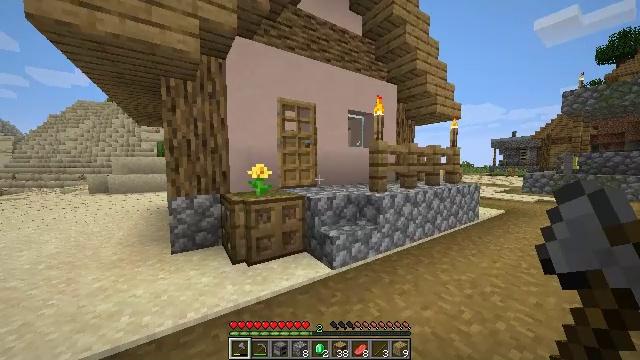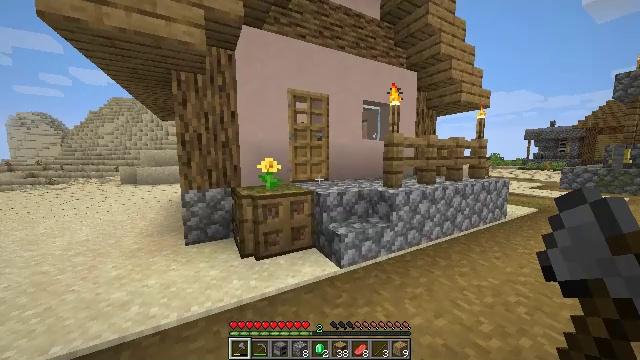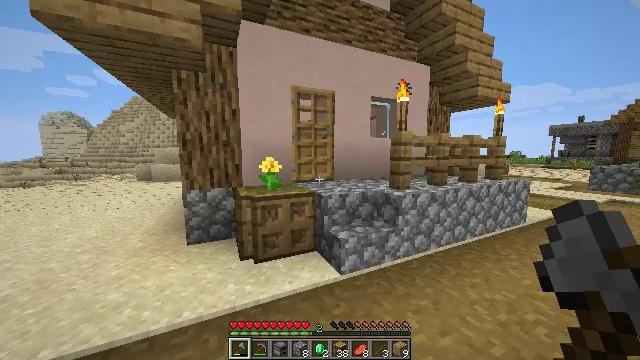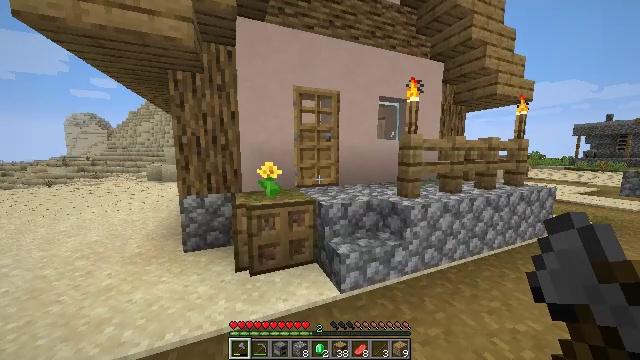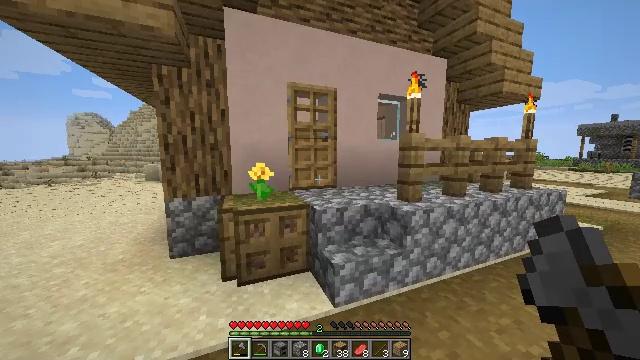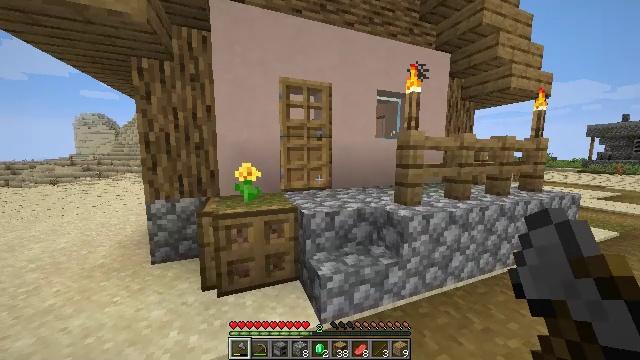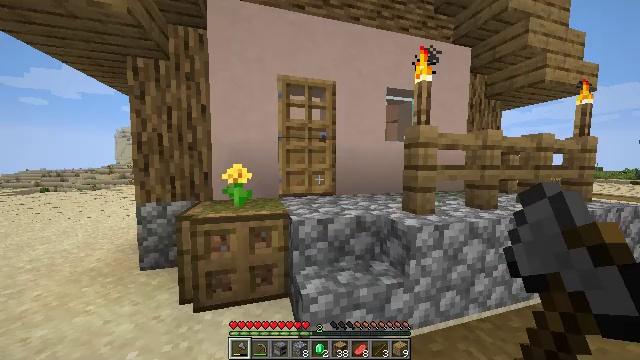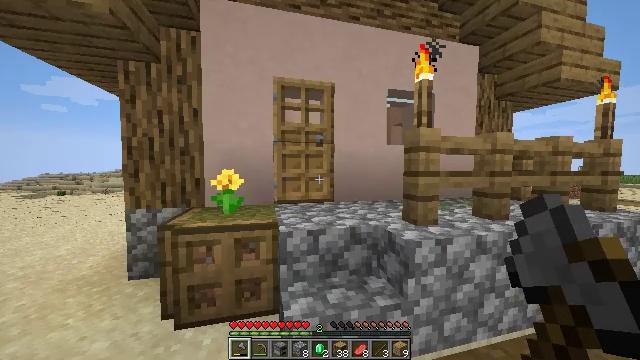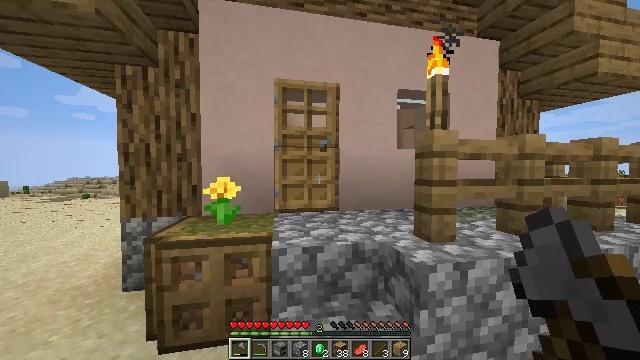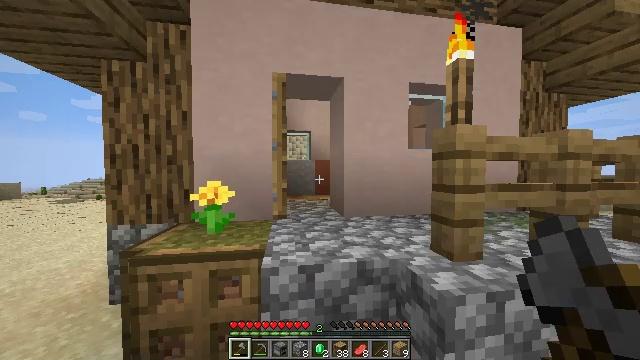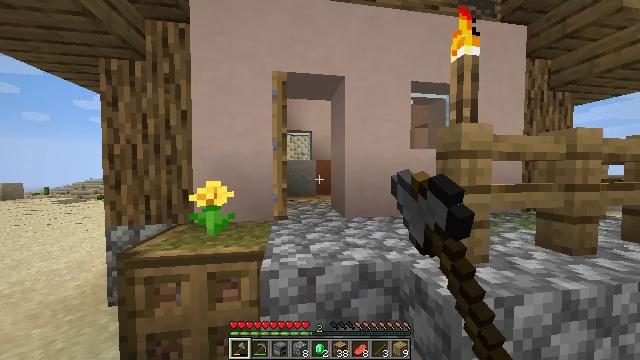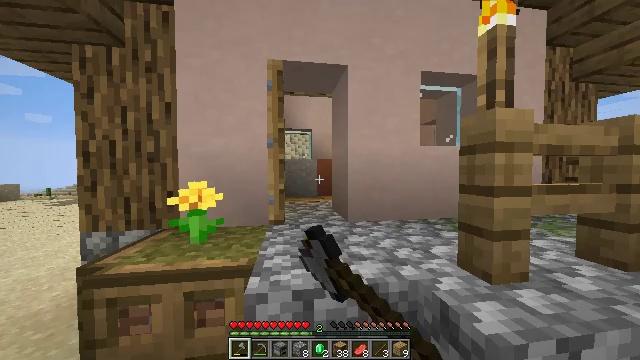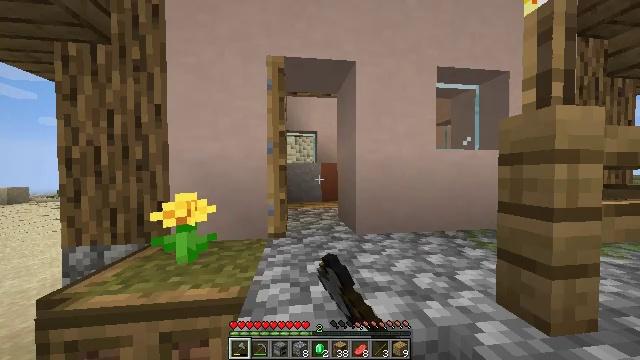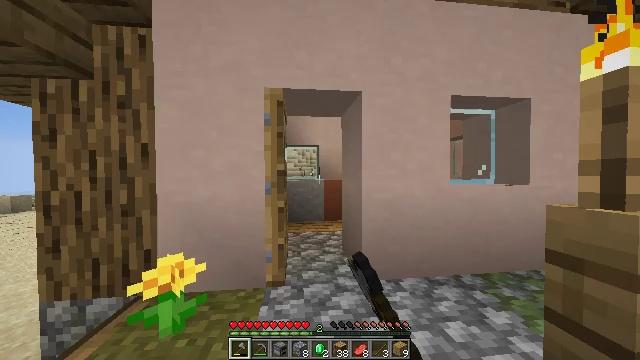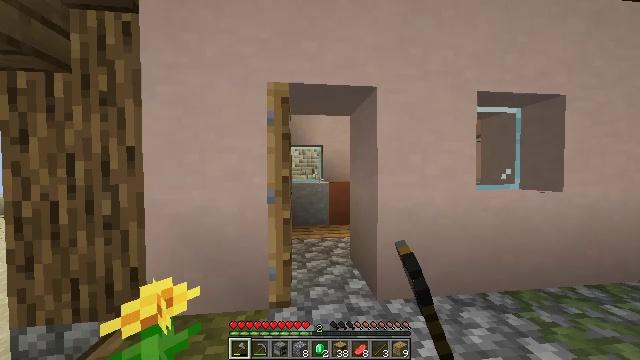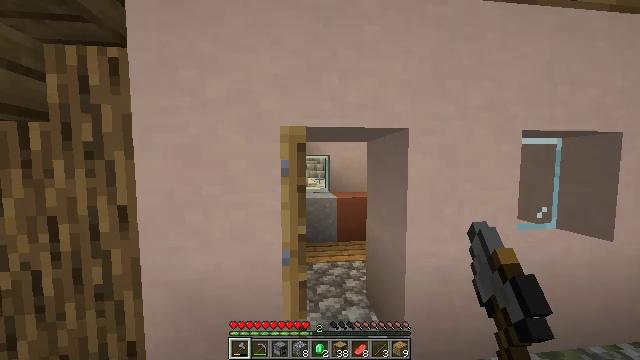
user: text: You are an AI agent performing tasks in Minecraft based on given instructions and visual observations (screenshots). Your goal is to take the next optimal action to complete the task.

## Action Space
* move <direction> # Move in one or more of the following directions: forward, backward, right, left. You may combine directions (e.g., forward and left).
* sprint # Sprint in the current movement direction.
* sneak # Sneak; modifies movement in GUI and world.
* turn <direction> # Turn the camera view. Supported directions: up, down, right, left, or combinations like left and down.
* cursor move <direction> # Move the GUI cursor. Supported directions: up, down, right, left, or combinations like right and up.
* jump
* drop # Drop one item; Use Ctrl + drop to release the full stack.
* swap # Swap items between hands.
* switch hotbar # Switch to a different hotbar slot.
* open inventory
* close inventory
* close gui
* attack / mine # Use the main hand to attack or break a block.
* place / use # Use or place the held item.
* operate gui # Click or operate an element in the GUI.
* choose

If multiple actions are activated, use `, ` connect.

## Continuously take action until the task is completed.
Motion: motion action
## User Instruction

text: Mine the stonecutter block.
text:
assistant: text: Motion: move forward and move right, sprint, turn left and down
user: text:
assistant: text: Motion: move forward, sprint, turn left
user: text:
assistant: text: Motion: move forward, sprint, turn left
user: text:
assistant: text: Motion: move forward and move right, sprint
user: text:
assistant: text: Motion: move forward and move right, sprint
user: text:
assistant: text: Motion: move forward and move right, sprint, turn left and up
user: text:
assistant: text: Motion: move forward and move right, sprint, turn left and up
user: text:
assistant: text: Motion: move forward, sprint, turn left and up
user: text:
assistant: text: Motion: move forward, sprint, turn left, use / place
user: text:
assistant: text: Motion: move forward, sprint, use / place
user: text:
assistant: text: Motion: move forward, sprint, use / place
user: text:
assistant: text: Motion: move forward, sprint, turn left
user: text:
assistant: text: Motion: move forward and move left, sprint
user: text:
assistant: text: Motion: move forward and move left, sprint
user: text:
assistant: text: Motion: move forward and move left, sprint, turn down
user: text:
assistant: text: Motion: move forward, sprint, turn down
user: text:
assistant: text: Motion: move forward and move right, sprint, turn left and down
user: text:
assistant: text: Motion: move forward and move right
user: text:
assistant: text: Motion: move forward and move right, sprint
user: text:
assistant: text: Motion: move forward, sprint
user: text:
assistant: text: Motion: move forward, sprint, turn down
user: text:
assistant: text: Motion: move forward, sprint
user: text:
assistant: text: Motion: move forward, sprint
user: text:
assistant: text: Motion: move forward
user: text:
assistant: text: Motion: move forward
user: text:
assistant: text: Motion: move forward
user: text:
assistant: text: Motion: move forward
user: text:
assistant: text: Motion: move forward and move left, turn right and down
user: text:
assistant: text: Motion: move forward and move left, turn right and down
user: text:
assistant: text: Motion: move forward and move left, turn right and up